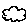
Label: cloud